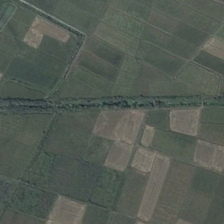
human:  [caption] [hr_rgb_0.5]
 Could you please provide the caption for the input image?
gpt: many pieces of green farmlands are in two sides of two parallel green trees .

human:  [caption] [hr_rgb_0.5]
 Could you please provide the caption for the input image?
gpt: many pieces of green farmlands are in two sides of two parallel green trees .

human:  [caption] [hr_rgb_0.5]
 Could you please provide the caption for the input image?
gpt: many pieces of green farmlands are in two sides of two parallel green trees .

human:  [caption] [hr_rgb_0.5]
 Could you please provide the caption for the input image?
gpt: many pieces of green farmlands are in two sides of two parallel green trees .

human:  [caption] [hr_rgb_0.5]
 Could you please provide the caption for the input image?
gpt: many pieces of green farmlands are in two sides of two parallel green trees .